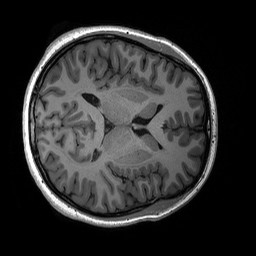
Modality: T1w
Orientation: axial
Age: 21
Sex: female
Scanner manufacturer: siemens
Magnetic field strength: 3 T
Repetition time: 2.53 s
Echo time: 0.00227 s